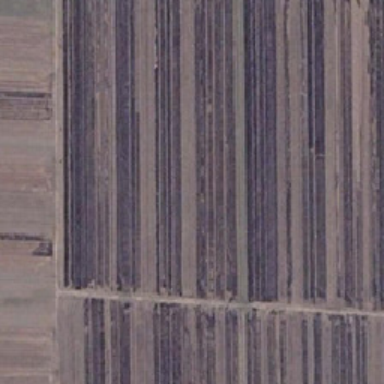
This is a tree .